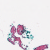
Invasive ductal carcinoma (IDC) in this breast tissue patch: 0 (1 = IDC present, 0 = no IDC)